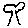
Label: tree